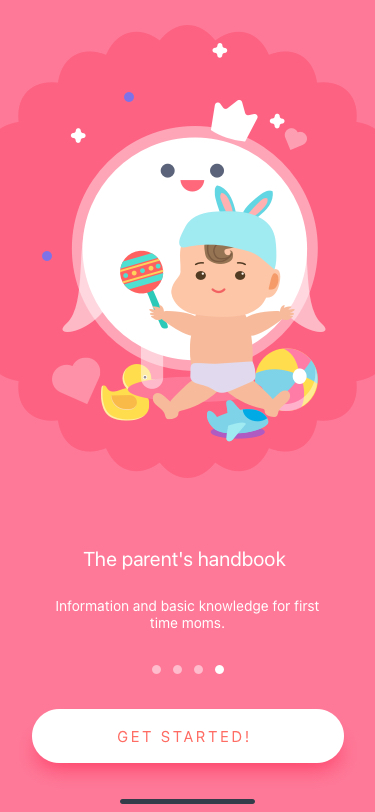
Text in this UI design:
GET STARTED!
Information and basic knowledge for first
time moms.

The parent's handbook